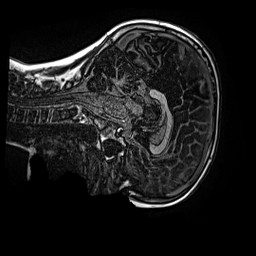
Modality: MP2RAGE
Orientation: sagittal
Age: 9
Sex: male
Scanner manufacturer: siemens
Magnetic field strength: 3 T
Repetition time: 4 s
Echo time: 0.00299 s